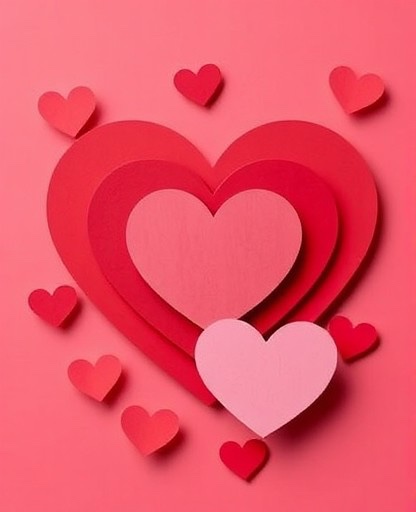
Category: Valentine